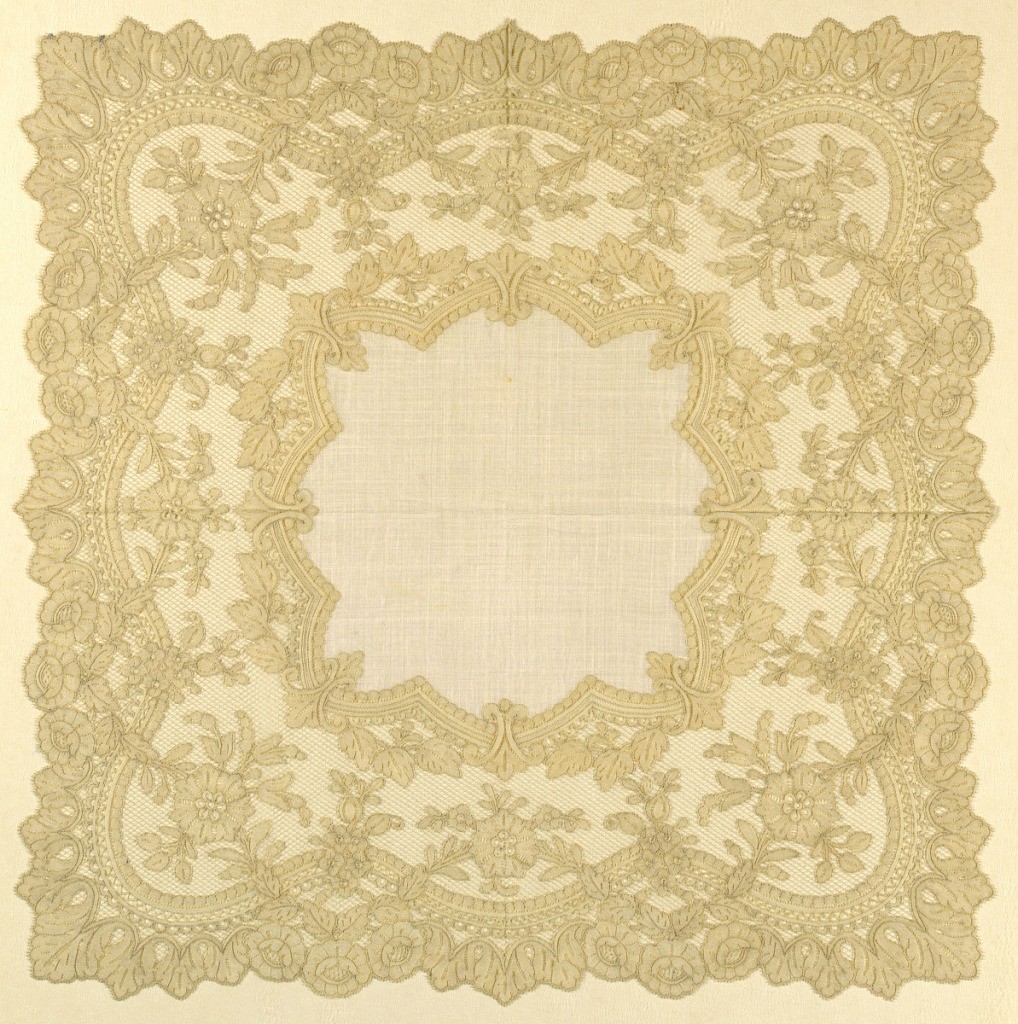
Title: Handkerchief
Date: late 19th century
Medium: linen Technique: plain weave center, bobbin lace (late Valenciennes ground)
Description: Handkerchief of linen with wide border of late Valenciennes lace in design of curving band with floral ornaments.